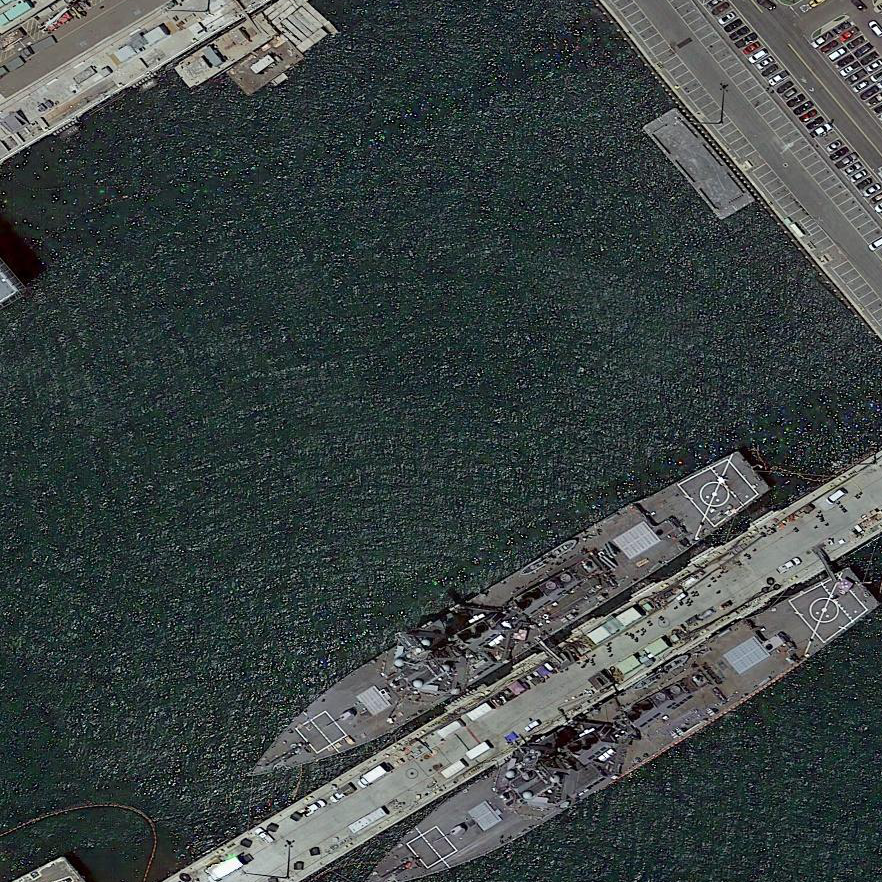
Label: destroyer